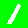
Digit: 1